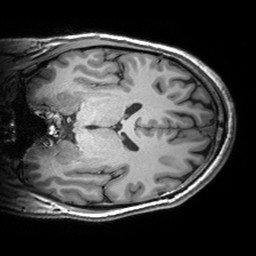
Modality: T1w
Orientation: coronal
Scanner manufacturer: siemens
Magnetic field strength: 3 T
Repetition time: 2.53 s
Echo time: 0.00299 s